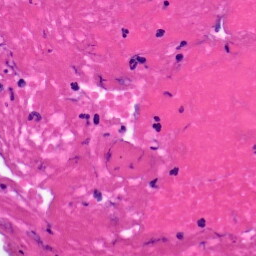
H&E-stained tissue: Pancreatic